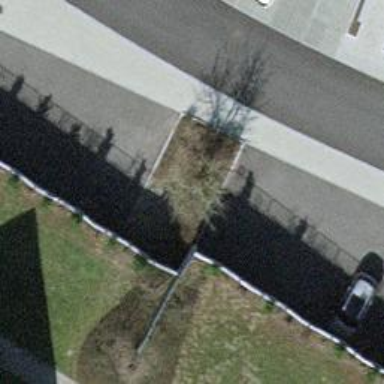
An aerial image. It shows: Urban tree adding natural touch to the cityscape.